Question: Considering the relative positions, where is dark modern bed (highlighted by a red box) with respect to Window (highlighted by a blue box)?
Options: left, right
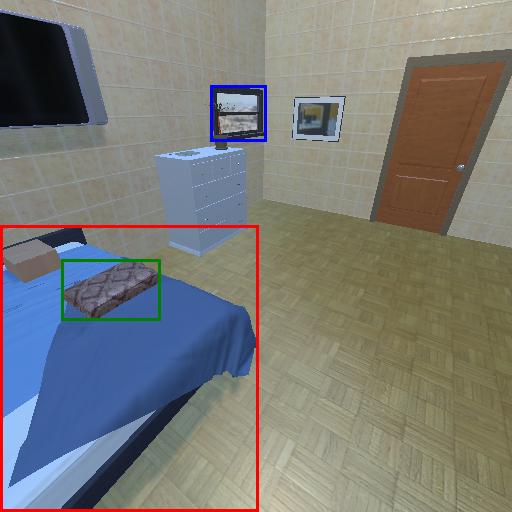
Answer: left